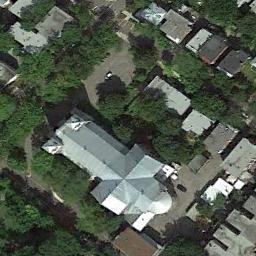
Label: church